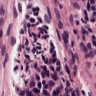
Metastatic tissue present: no